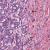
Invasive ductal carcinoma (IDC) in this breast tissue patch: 1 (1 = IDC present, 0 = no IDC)